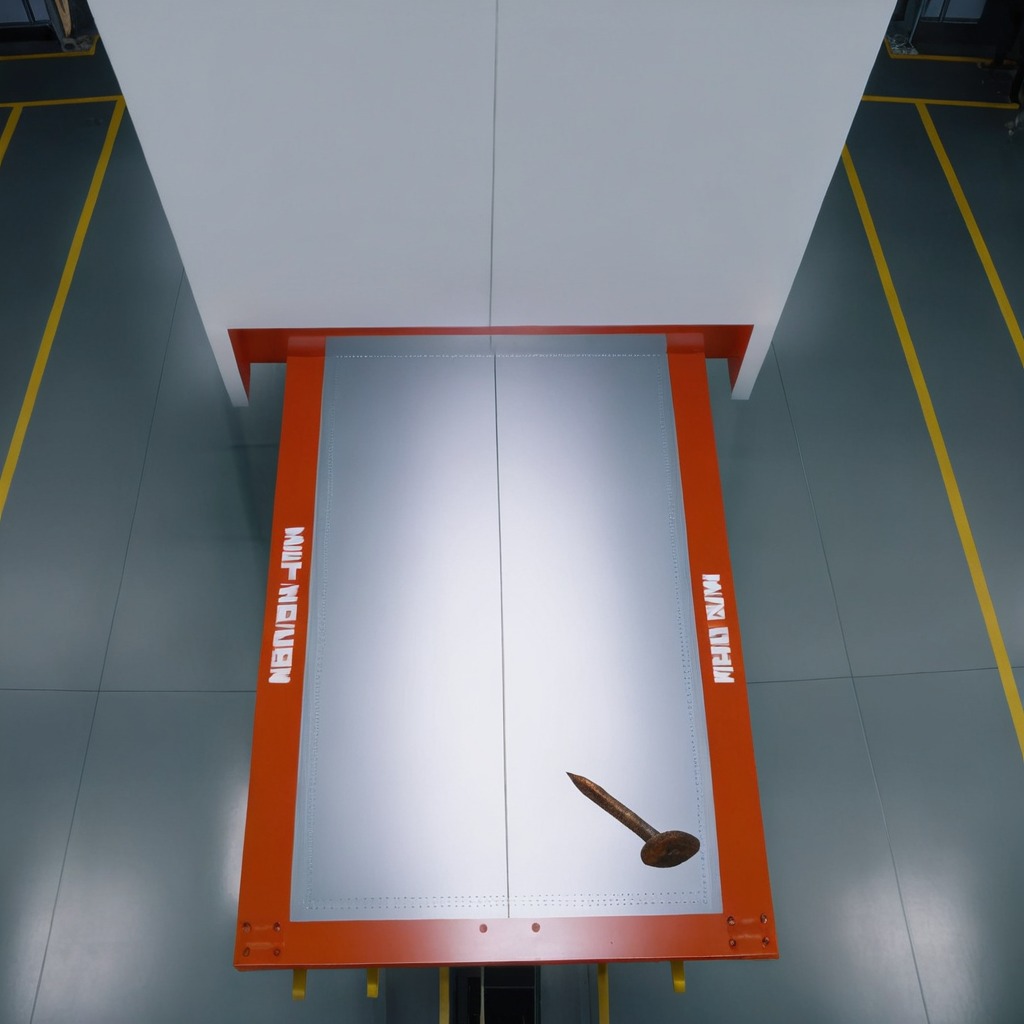
A nail lying on a toolbox surface in an airplane hangar workshop 8K